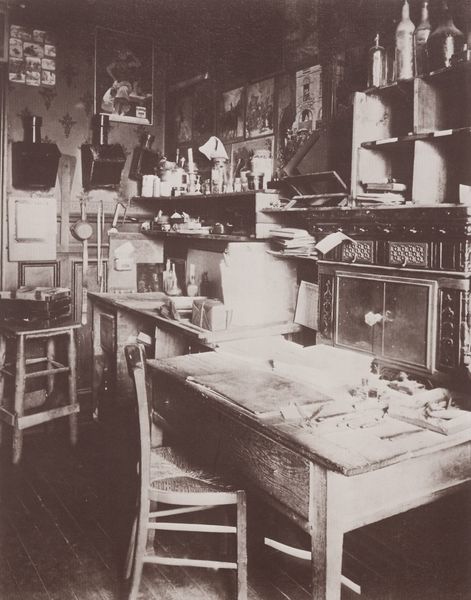
Titel: Interieurs, Atgets Werkstatt
Künstler: Jean Eugène Auguste Atget
Standort: Paris
Institution: Bibliothèque Nationale, Cabinet des Estampes
Schlagwörter: raum, stuhl, tisch, zimmer, regal, wand, boden, arbeitszimmer, bilder, bücher, fotos, schrank, hocker, holztisch, photo, utensilien, küche, werkstatt, regale, korbstuhl, gefäße, behälter, sammelsurium